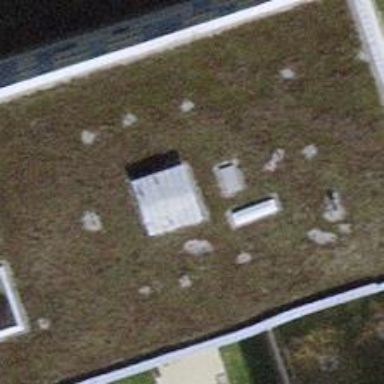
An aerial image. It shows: Apartment building with flat roof.